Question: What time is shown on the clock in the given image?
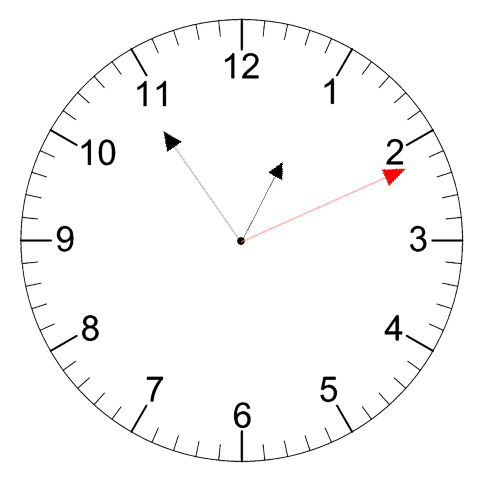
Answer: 12:54:11